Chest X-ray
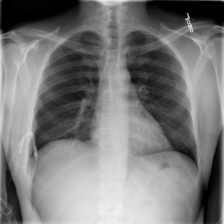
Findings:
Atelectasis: positive
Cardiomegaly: negative
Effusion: negative
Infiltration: negative
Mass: negative
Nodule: negative
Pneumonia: negative
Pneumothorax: negative
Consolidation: negative
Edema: negative
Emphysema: negative
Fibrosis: negative
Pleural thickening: negative
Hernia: negative